Breast ultrasound image
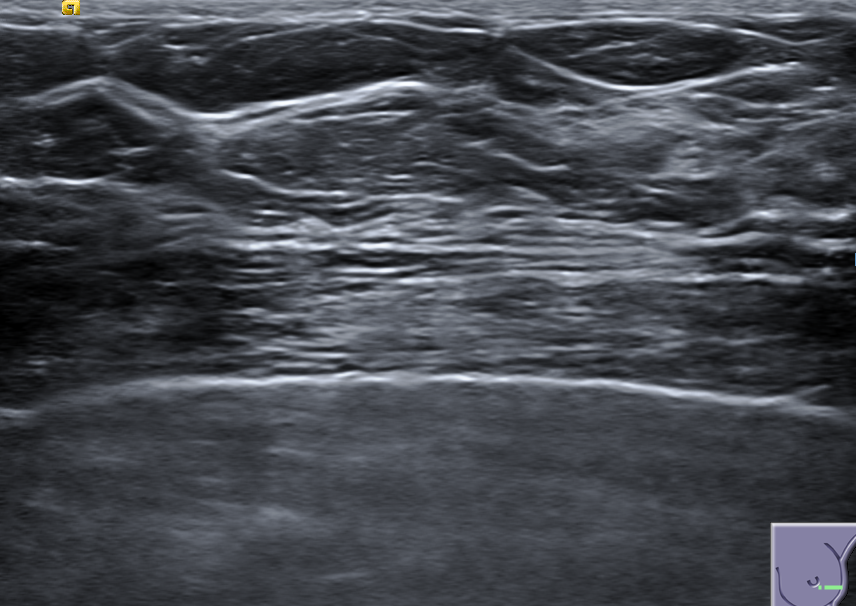
Diagnosis: normal